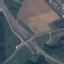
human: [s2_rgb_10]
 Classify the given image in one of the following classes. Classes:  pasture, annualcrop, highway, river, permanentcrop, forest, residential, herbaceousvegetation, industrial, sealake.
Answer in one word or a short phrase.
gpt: Highway